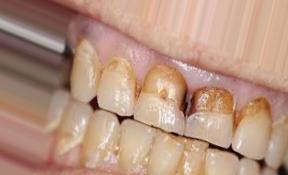
Condition: Tooth Discoloration